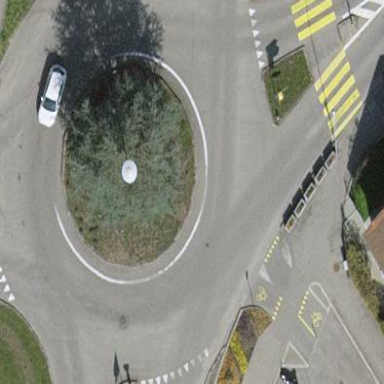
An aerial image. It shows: Roundabout at tertiary road junction.